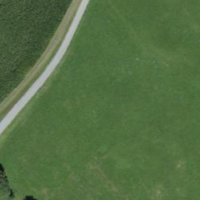
EUNIS habitat code: 52
Species observed at this site:
Coenonympha pamphilus
Carterocephalus palaemon